Question:
The program is suppose to change F TO C and reverse. With the Switch it changes from on to off and on is suppose to be C to f and off is F to c and entering the # underneath in the text field.
When clicking the submit button it takes whats in the text field transfers it to an in preforms the algorithm and then displays it in the textfield.
I believe the conversion is going correctly but will not display the actual result. Or the way its being converted is wrong.
'''
@IBOutlet weak var buttonClicked: UIButton!
@IBOutlet weak var mySwitch: UISwitch!
@IBOutlet weak var myTextField: UITextField!
@IBOutlet weak var User: UITextField!
func stateChanged(switchState: UISwitch) {
if switchState.on {
myTextField.text = "Convert to Celius"
} else {
myTextField.text = "Convert to Farheniet"
}
}
@IBAction func buttonClicked(sender: UIButton) {
if mySwitch.on {
var a:Double? = Double(User.text!)
a = a! * 9.5 + 32
User.text=String(a)
mySwitch.setOn(false, animated:true)
} else {
var a:Double? = Double(User.text!)
a = a! * 9.5 + 32
User.text=String(a)
mySwitch.setOn(true, animated:true)
}
}
'''
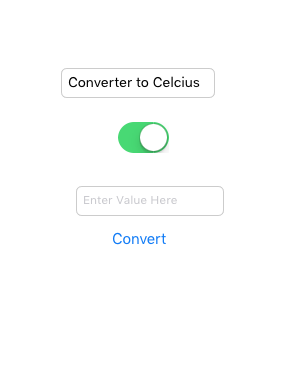
Answer: I am using an older version of XCode(6.4) so my code will be a little bit different from yours. From what I understand your function buttonClicked should take the argument of AnyObject instend of UIButton. Also you do not call the function stateChanged in your code at all. The following code should help achieve what you trying to do.
'''
@IBOutlet weak var mySwitch: UISwitch!
@IBOutlet weak var myTextField: UITextField!
@IBOutlet weak var User: UITextField!
override func viewDidLoad() {
super.viewDidLoad()
// Do any additional setup after loading the view, typically from a nib.
// sets the textfield to the intended conversion on load.
if mySwitch.on {
myTextField.text = "Convert to Celius"
}
else {
myTextField.text = "Convert to Farheniet"
}
}
override func didReceiveMemoryWarning() {
super.didReceiveMemoryWarning()
// Dispose of any resources that can be recreated.
}
// changes the myTextFiled text to the intended conversion when the switch is manually switched on or off
@IBAction func switched(sender: AnyObject) {
if mySwitch.on {
myTextField.text = "Convert to Celsius"
}
else {
myTextField.text = "Convert to Fahrenheit"
}
}
// changes the myTextField text to intended reverse conversion after the buttonClicked func is completed.
func stateChanged(switchState: UISwitch) {
if switchState.on {
myTextField.text = "Convert to Celsius"
}
else {
myTextField.text = "Convert to Fahrenheit"
}
}
// do the intended conversion(old version of XCode 6.4)
@IBAction func buttonClicked(sender: AnyObject) {
if mySwitch.on {
var a = (User.text! as NSString).doubleValue
a = (a-32)*(5/9)
User.text="\(a)"
mySwitch.setOn(false, animated:true)
stateChanged(mySwitch)
}
else {
var a = (User.text! as NSString).doubleValue
a = a * (9/5) + 32
User.text="\(a)"
mySwitch.setOn(true, animated:true)
stateChanged(mySwitch)
}
}
'''